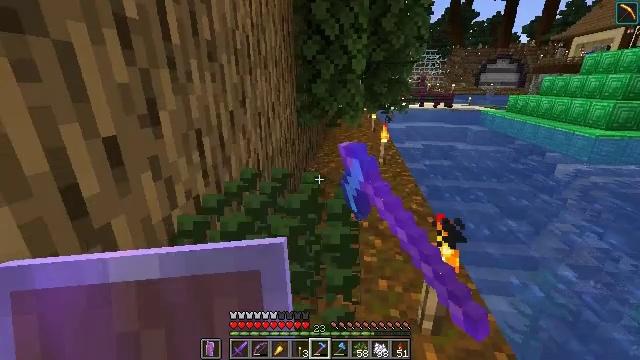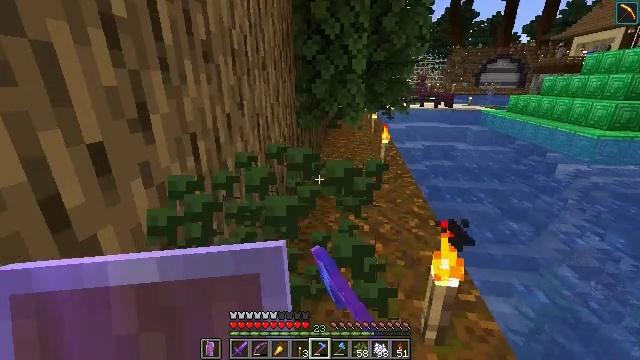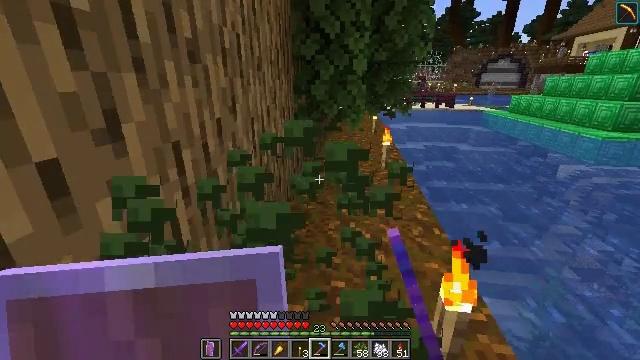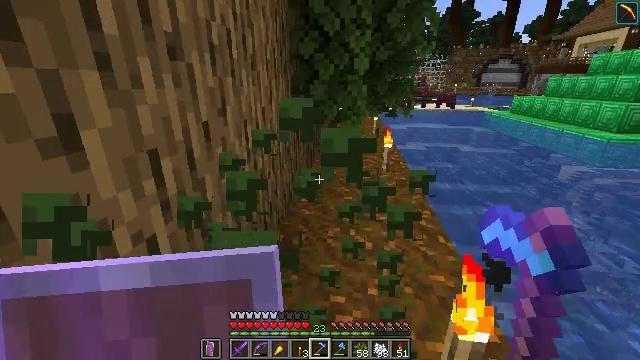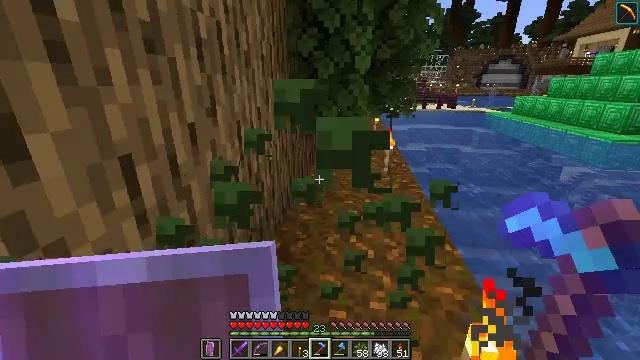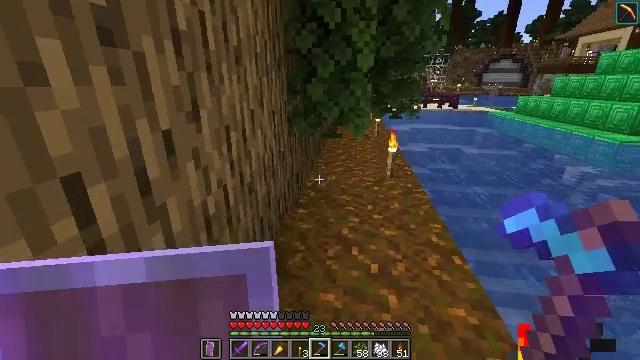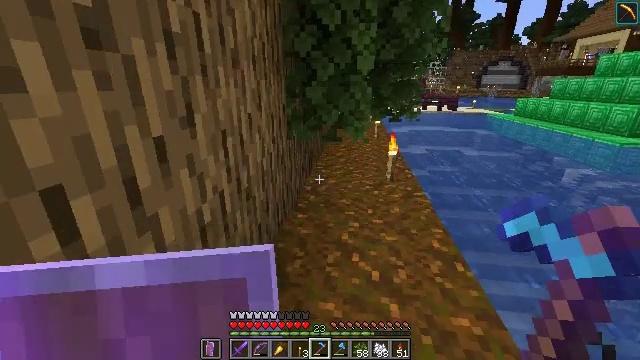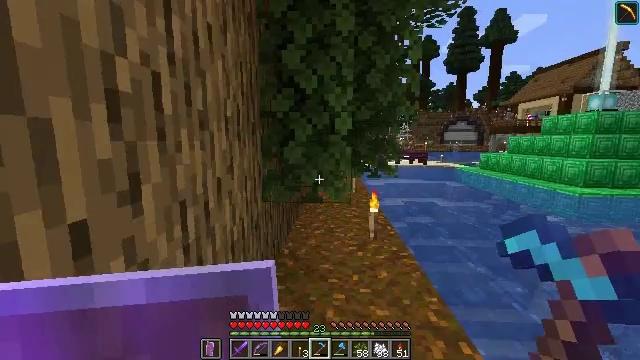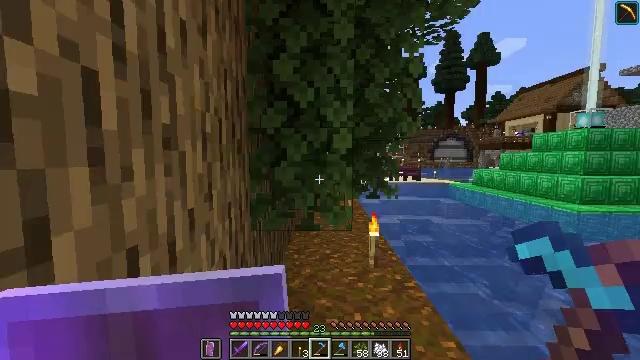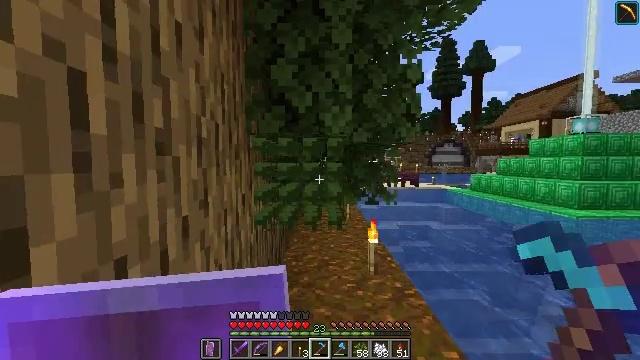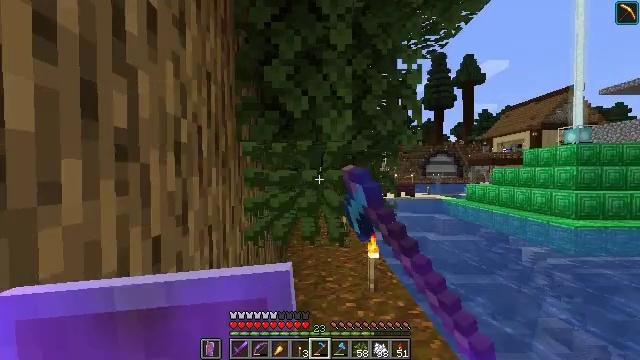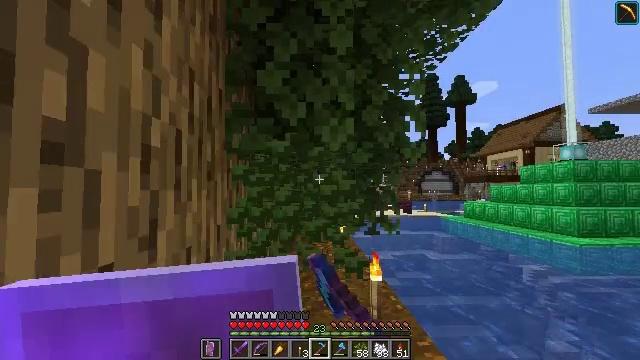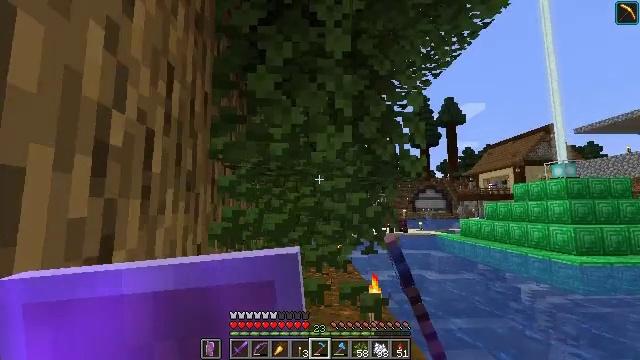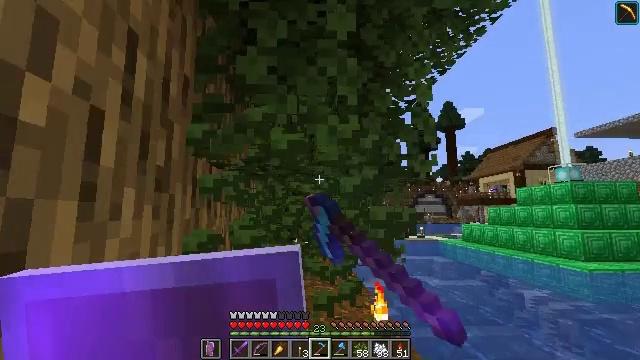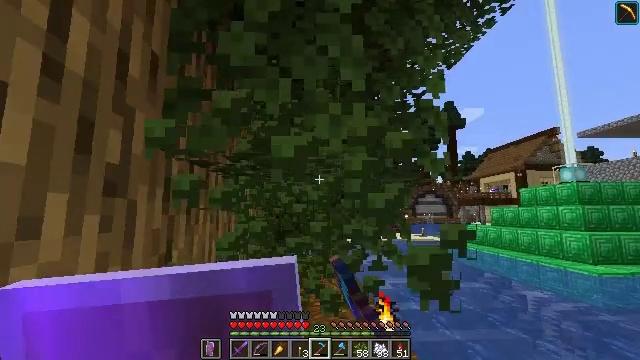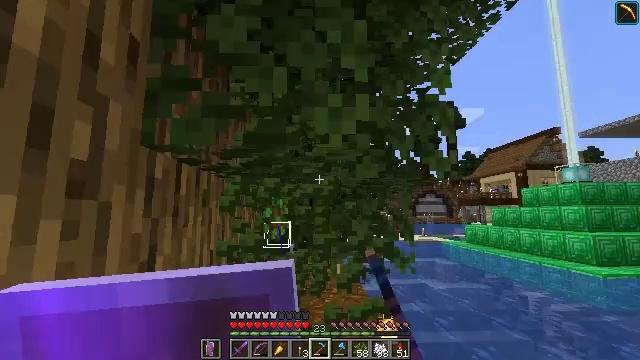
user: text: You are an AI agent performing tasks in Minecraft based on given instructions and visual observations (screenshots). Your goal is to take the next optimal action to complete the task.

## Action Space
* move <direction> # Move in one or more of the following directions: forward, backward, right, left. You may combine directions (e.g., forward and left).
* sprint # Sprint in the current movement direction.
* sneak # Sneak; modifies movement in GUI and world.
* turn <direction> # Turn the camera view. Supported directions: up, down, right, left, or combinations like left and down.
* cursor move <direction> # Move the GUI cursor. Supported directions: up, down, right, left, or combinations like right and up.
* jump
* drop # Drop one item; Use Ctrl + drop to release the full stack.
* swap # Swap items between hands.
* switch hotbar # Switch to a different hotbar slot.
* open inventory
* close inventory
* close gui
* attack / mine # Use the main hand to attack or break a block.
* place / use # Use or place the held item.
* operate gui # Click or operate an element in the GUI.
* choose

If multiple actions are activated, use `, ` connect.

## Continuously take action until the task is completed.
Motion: motion action
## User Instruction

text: Trim the tree by mining oak leaves.
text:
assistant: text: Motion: move forward, attack / mine
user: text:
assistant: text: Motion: move forward
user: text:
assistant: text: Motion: move forward
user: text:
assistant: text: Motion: move forward
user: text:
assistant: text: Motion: move forward
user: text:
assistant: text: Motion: move forward
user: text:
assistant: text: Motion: move forward, turn right and up
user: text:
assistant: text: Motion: move forward, turn right and up
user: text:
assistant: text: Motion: move forward, turn up, attack / mine
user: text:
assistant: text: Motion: move forward, turn right and up, attack / mine
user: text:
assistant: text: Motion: move forward, turn up, attack / mine
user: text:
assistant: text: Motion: move forward, turn right and up, attack / mine
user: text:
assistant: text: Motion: move forward, turn up, attack / mine
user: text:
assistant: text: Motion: move forward, attack / mine
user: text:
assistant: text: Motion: move forward, attack / mine
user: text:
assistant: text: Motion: move forward, turn left and up, attack / mine
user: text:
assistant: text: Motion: move forward, turn left and up, attack / mine
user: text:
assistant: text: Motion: turn left and up, attack / mine
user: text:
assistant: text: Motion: turn right and up, attack / mine
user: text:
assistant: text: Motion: turn right and up, attack / mine
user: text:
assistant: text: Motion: turn up, attack / mine
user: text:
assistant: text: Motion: attack / mine
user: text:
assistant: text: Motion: attack / mine
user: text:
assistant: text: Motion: move back, turn right and up, attack / mine
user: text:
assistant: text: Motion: move back, attack / mine
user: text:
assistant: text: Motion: move back, attack / mine
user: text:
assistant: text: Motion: move back, attack / mine
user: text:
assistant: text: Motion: move back and move right, attack / mine
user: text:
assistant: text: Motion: move back and move right, attack / mine
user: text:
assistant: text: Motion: move right, attack / mine